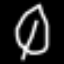
Label: leaf